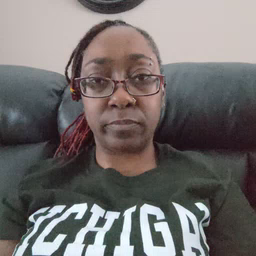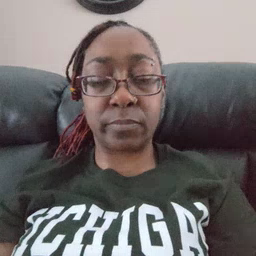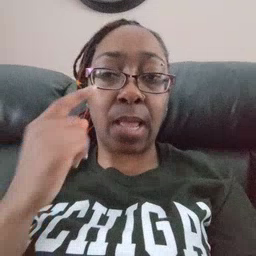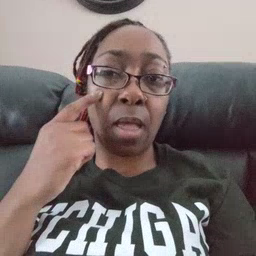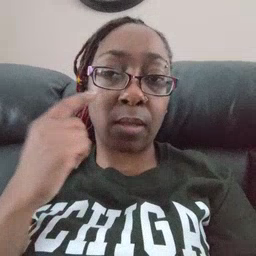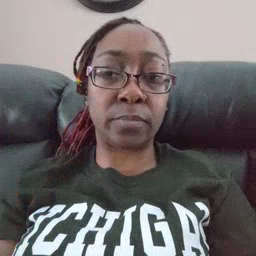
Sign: eye